【题型】选择题　【知识点】立体几何　【难度】hard
如图，正方体 \(ABCD-A_1B_1C_1D_1\) 的棱长为 1，线段 \(CD_1\) 上有两个动点 \(E\)，\(F\)，且 \(EF = \frac{1}{2}\)，点 \(P\)，\(Q\) 分别为 \(A_1B_1\)，\(BB_1\) 的中点，\(G\) 在侧面 \(CDD_1C_1\) 上运动，且满足 \(B_1G \parallel\) 平面 \(CD_1PQ\)，以下命题错误的是（\quad）

A. \(AB_1 \perp EF\)

B. 多面体 \(AEFB_1\) 的体积为定值

C. 侧面 \(CDD_1C_1\) 上存在点 \(G\)，使得 \(B_1G \perp CD_1\)

D. 直线 \(B_1G\) 与直线 \(BC\) 所成的角可能为 \(\frac{\pi}{6}\)
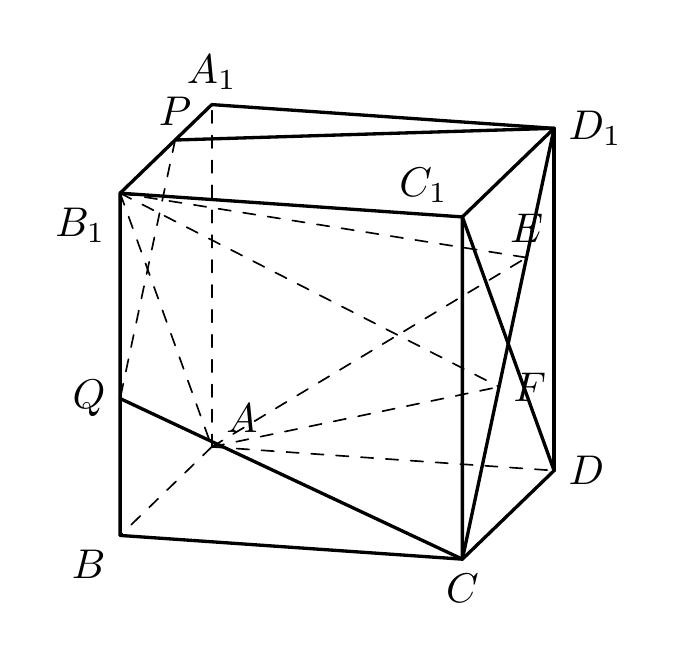
【解答】
【答案】D

【分析】根据题意，结合线线垂直的判定定理、线面垂直的性质，以及异面直线夹角的求解方法，对每个选项进行逐一分析，即可判断和选择.

【详解】对 A：连接 \(C_1D\)，作图如下：

因为 \(ABCD-A_1B_1C_1D_1\) 为正方体，故可得 \(DC_1 \parallel AB_1\)，又 \(DC_1 \perp CD_1\)，\(EF\) 与 \(CD_1\) 是同一条直线，
故可得 \(DC_1 \perp EF\)，则 \(AB_1 \perp EF\)，故 A 正确.

对 B：根据题意，\(EF = \frac{1}{2}\)，且线段 \(EF\) 在 \(CD_1\) 上运动，且点 \(A\) 到直线 \(CD_1\) 的距离不变，
故 \(\triangle AEF\) 的面积为定值，又点 \(B_1\) 到平面 \(ACD_1\) 的距离 \(h\) 也为定值，
故三棱锥 \(A-EFB_1\) 的体积 \(V_{A-EFB_1} = \frac{1}{3}S_{\triangle AEF} \times h\) 为定值，故 B 正确.

对 C：取 \(C_1D_1\)，\(C_1C\) 的中点分别为 \(M\)，\(N\)，连接 \(B_1M\)，\(MN\)，\(NB_1\)，作图如下：

容易知在 \(\triangle C_1DC\) 中，\(MN \parallel CD_1\)，又 \(PD_1 \parallel B_1M\)，\(MN \cap B_1M = M\)，\(CD_1 \cap PD_1 = D_1\)，
\(MN,B_1M \subset\) 面 \(B_1MN\)，\(CD_1,PD_1 \subset\) 面 \(PD_1CQ\)，故面 \(B_1MN \parallel\) 面 \(PD_1CQ\)，
又 \(G\) 在侧面 \(CDD_1C_1\) 上运动，且满足 \(B_1G \parallel\) 平面 \(CD_1PQ\)，故 \(G\) 的轨迹即为线段 \(MN\).

又因为 \(ABCD-A_1B_1C_1D_1\) 为正方体，故 \(CD \perp\) 面 \(BCC_1B_1\)，\(B_1N \subset\) 面 \(BCC_1B_1\)，故 \(B_1N \perp CD\)，
则当 \(G\) 与 \(N\) 重合时，\(B_1G \perp CD\)，故 C 正确.

对 D：因为 \(BC \parallel B_1C_1\)，故直线 \(B_1G\) 与 \(BC\) 所成角即为直线 \(B_1G\) 与 \(B_1C_1\) 所成角，即 \(\angle C_1B_1G\)，

在 \(Rt\triangle B_1C_1G\) 中，\(C_1G_{\max} = C_1N = \frac{1}{2}\)，\(C_1G_{\min} = \frac{C_1M \times C_1N}{MN} = \frac{\frac{1}{2} \times \frac{1}{2}}{\frac{\sqrt{2}}{2}} = \frac{\sqrt{2}}{4}\)，

故 \(\tan\angle C_1B_1G = \frac{C_1G}{B_1C_1} = C_1G \in \left[\frac{\sqrt{2}}{4},\frac{1}{2}\right]\)，

而当直线 \(B_1G\) 与直线 \(BC\) 所成的角为 \(\frac{\pi}{6}\) 时，\(\tan\frac{\pi}{6} = \frac{\sqrt{3}}{3} \notin \left[\frac{\sqrt{2}}{4},\frac{1}{2}\right]\)，

故直线 \(B_1G\) 与直线 \(BC\) 所成的角不可能为 \(\frac{\pi}{6}\)，故 D 错误.

故选：D.
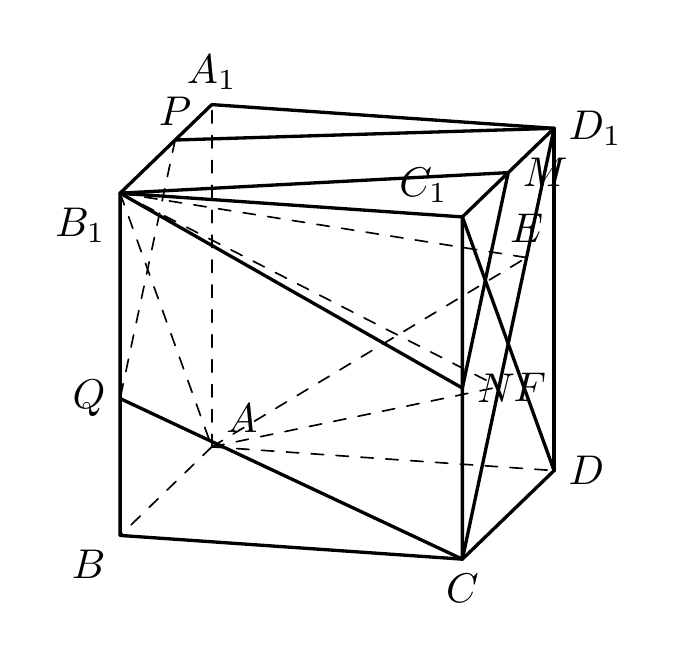